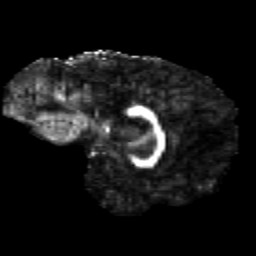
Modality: FA
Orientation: sagittal
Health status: healthy
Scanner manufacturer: siemens
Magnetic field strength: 3 T
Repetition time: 12 s
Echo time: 0.092 s